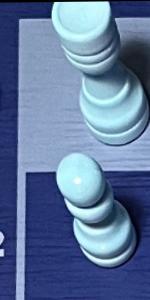
Label: Pawn_White